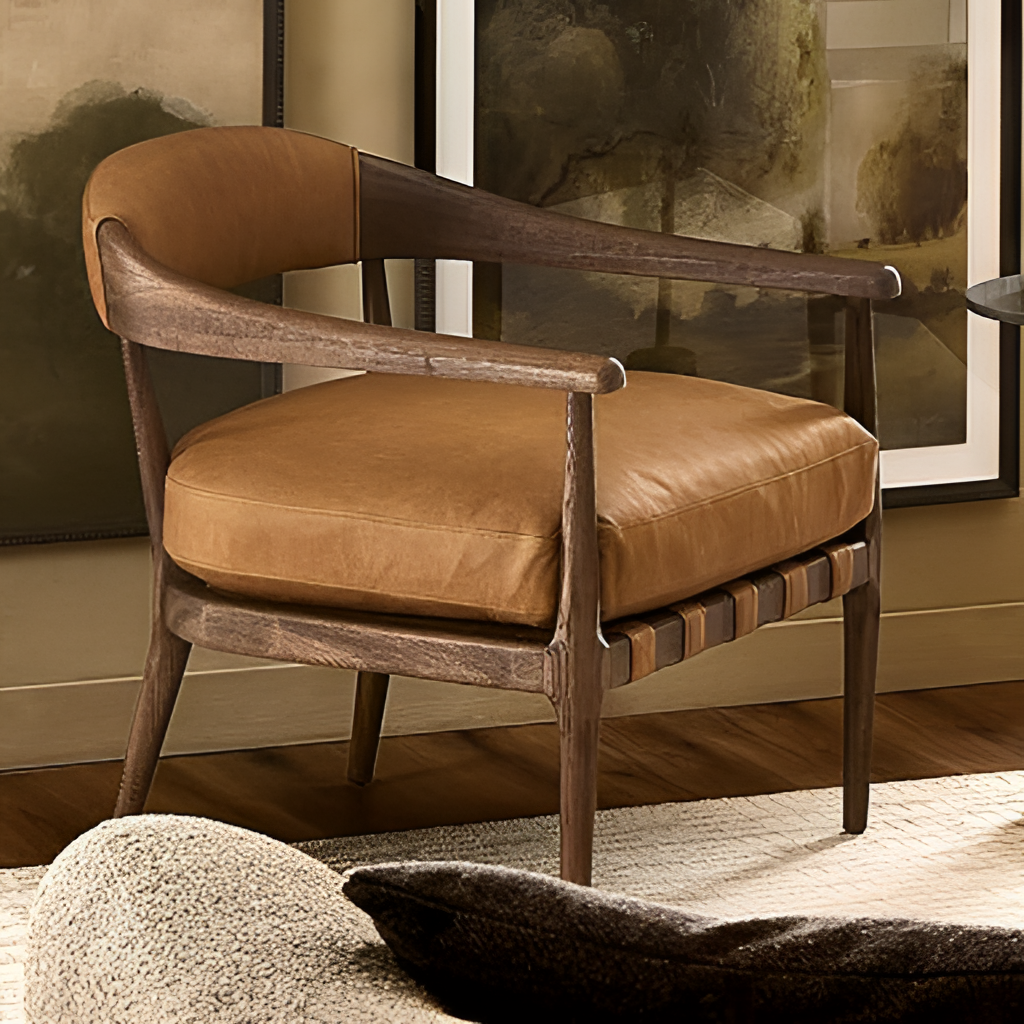
leather armchair, living room, mid-century modern, wood flooring, with plank pattern, beige paint wallpaper, with abstract pattern